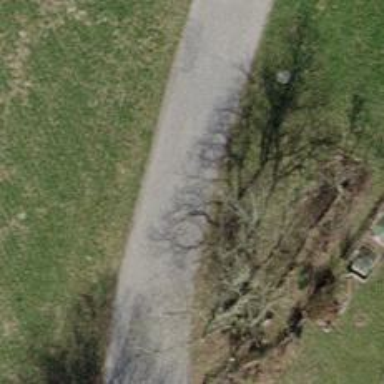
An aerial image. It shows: Unclassified road with asphalt surface.